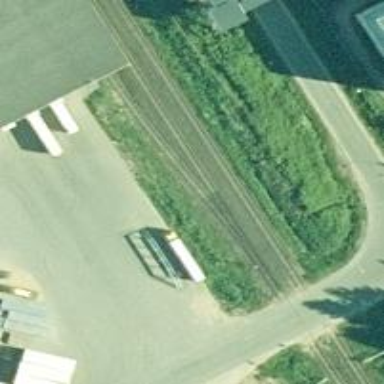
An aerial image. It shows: Railway yard in service.